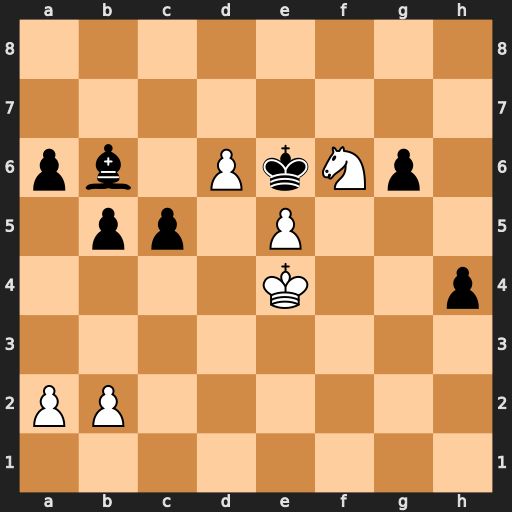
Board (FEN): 8/8/pb1PkNp1/1pp1P3/4K2p/8/PP6/8
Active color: w
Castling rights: -
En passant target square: -
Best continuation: Nd5 g5 Nxb6 h3 Kf3